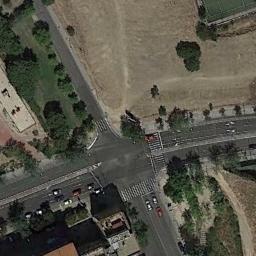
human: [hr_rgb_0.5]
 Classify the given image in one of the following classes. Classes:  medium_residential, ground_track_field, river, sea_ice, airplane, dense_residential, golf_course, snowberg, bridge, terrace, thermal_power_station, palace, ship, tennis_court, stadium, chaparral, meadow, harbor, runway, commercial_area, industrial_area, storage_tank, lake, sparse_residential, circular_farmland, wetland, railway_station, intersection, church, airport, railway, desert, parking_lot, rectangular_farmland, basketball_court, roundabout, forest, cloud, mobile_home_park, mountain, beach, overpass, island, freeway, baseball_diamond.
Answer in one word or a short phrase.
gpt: intersection